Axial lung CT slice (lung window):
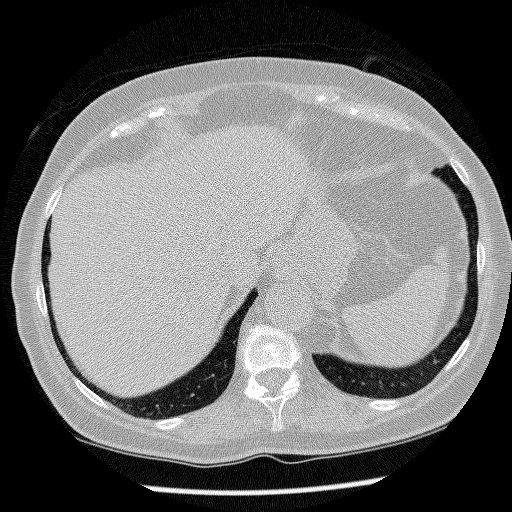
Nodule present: no